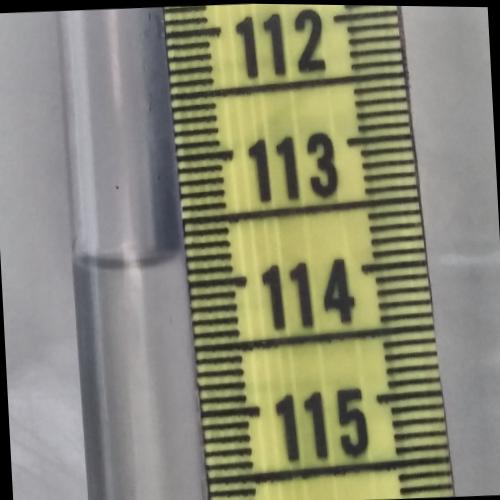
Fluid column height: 113.8 cm